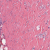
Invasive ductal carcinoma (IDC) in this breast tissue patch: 0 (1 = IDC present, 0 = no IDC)